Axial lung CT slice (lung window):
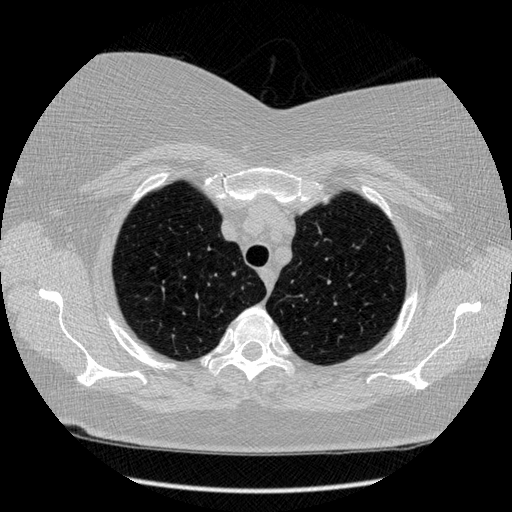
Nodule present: no